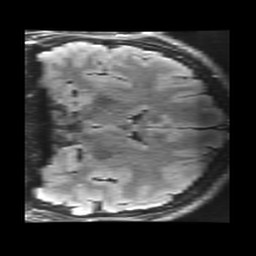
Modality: FLAIR
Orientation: coronal
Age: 18
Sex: male
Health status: healthy
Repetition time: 12 s
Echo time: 0.09782 s